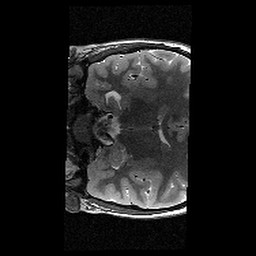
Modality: T2w
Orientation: coronal
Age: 11
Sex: female
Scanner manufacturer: siemens
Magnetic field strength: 3 T
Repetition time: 9.23 s
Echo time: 0.067 s